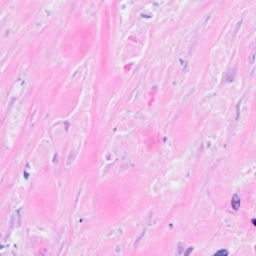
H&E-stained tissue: Breast